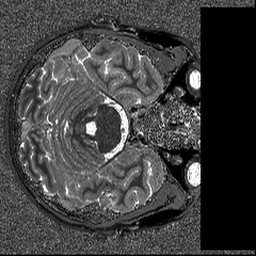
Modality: T1map
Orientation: axial
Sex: male